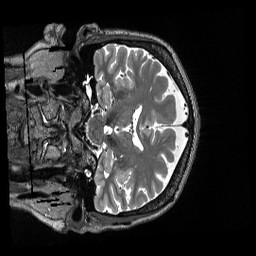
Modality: T2w
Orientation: coronal
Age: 69
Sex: female
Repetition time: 3.2 s
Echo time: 0.563 s